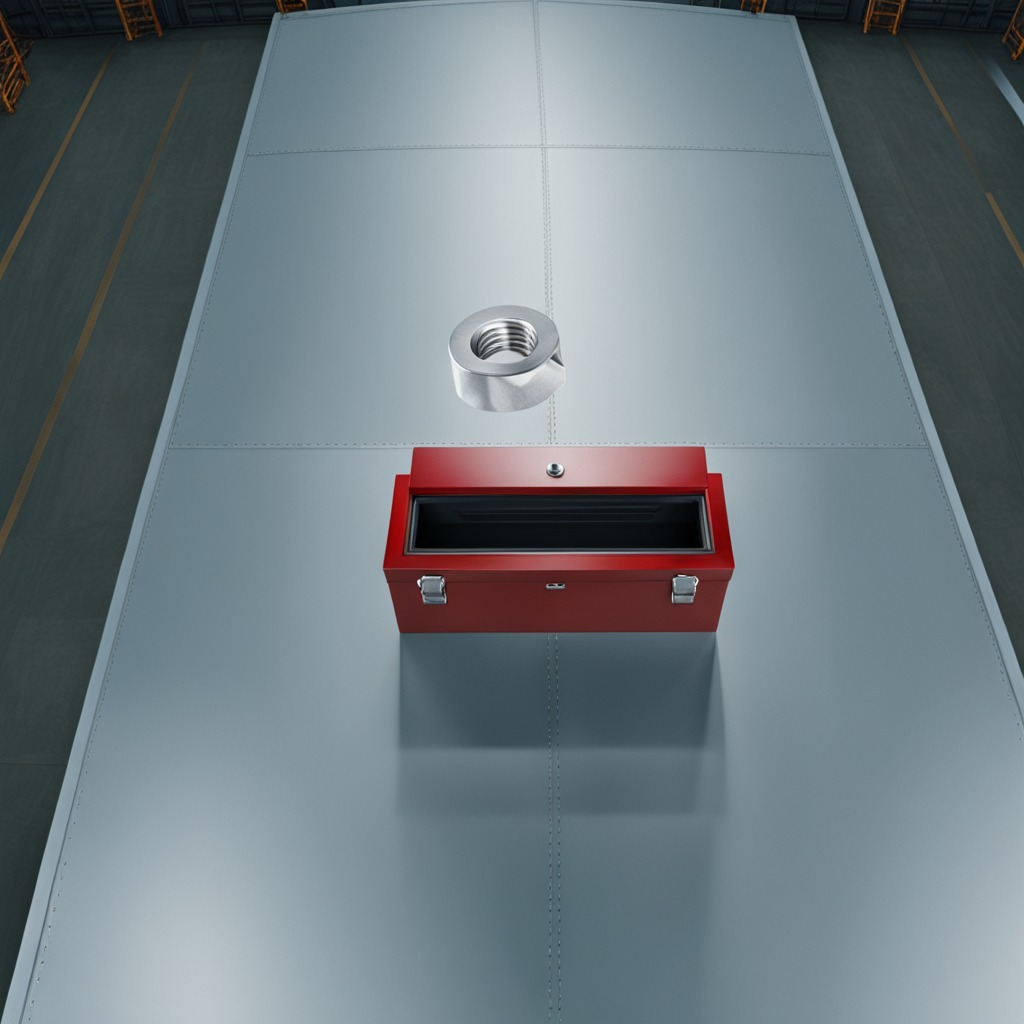
A metal nut is lying on the toolbox surface.